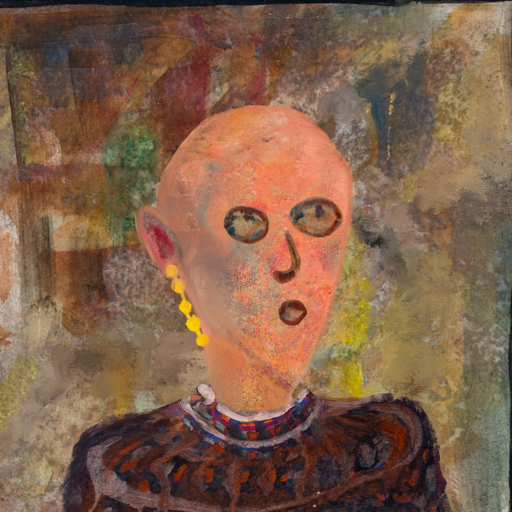
Background: Mosgoul, Head And Neck Side: Irani, Face Side: Orphan, Bust: Hypocrite, Hair Side: Blank, Head Accessory: Blank, Second Necklace: Blank, Necklace: Hypocrite_1, Baby: Blank